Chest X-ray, AP view. Patient: 58 years old, sex F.
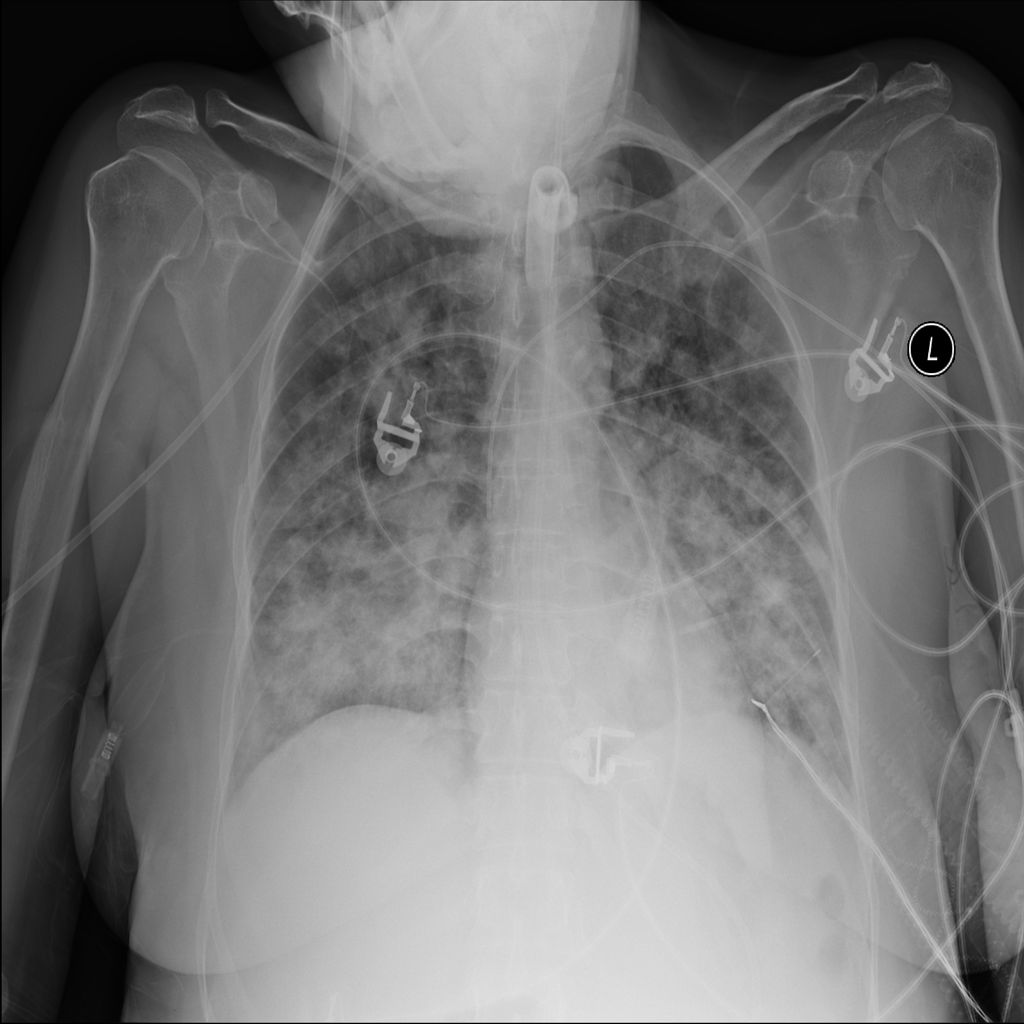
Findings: No Finding